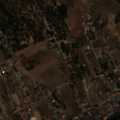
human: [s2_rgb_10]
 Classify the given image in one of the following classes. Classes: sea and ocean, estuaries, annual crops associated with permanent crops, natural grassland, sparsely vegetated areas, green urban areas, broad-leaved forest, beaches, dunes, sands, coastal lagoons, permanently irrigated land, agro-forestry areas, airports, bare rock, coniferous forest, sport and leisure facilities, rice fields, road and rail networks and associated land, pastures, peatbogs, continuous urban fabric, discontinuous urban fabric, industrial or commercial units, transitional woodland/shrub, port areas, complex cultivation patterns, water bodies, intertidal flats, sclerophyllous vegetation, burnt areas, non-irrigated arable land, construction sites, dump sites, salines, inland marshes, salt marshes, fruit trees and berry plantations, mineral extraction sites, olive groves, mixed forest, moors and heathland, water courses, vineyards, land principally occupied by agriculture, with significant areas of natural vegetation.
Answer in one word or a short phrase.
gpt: discontinuous urban fabric, complex cultivation patterns, land principally occupied by agriculture, with significant areas of natural vegetation, broad-leaved forest